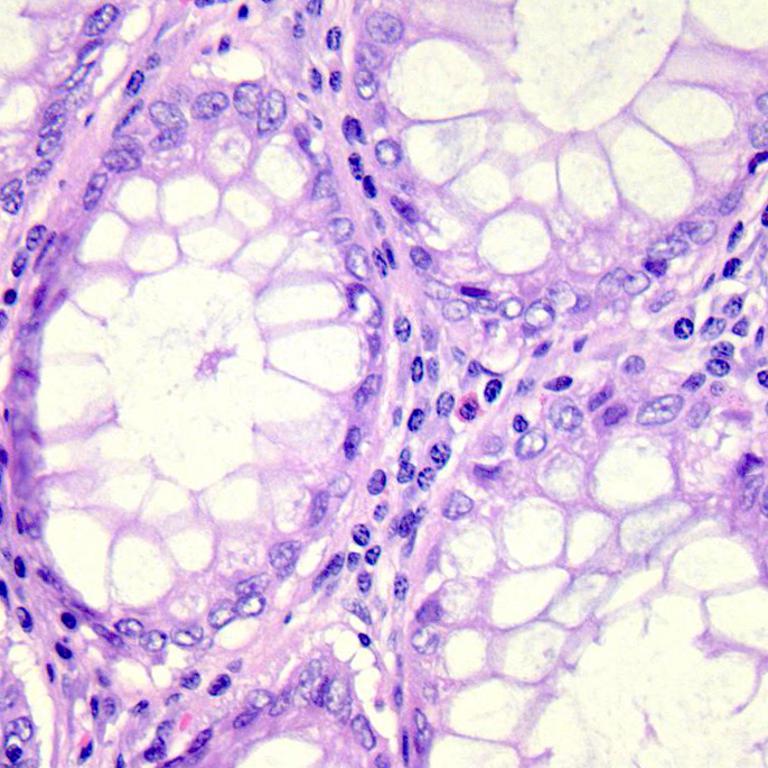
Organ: colon
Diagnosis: benign